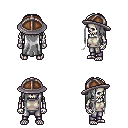
a pixel art fantasy rpg character, male body template, skeleton, white sleeveless shirt, metal pants, white extra-long hairstyle, chain helm, four views (front, back, left, right), 2x2 character sprite sheet, small pixel art, hard edges, no anti-aliasing